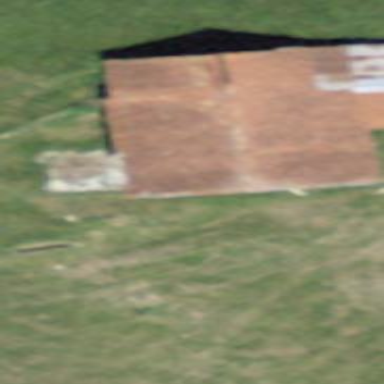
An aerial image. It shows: Rural barn.